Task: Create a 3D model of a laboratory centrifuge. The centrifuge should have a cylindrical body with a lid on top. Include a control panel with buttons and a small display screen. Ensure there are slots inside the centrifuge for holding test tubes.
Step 382:
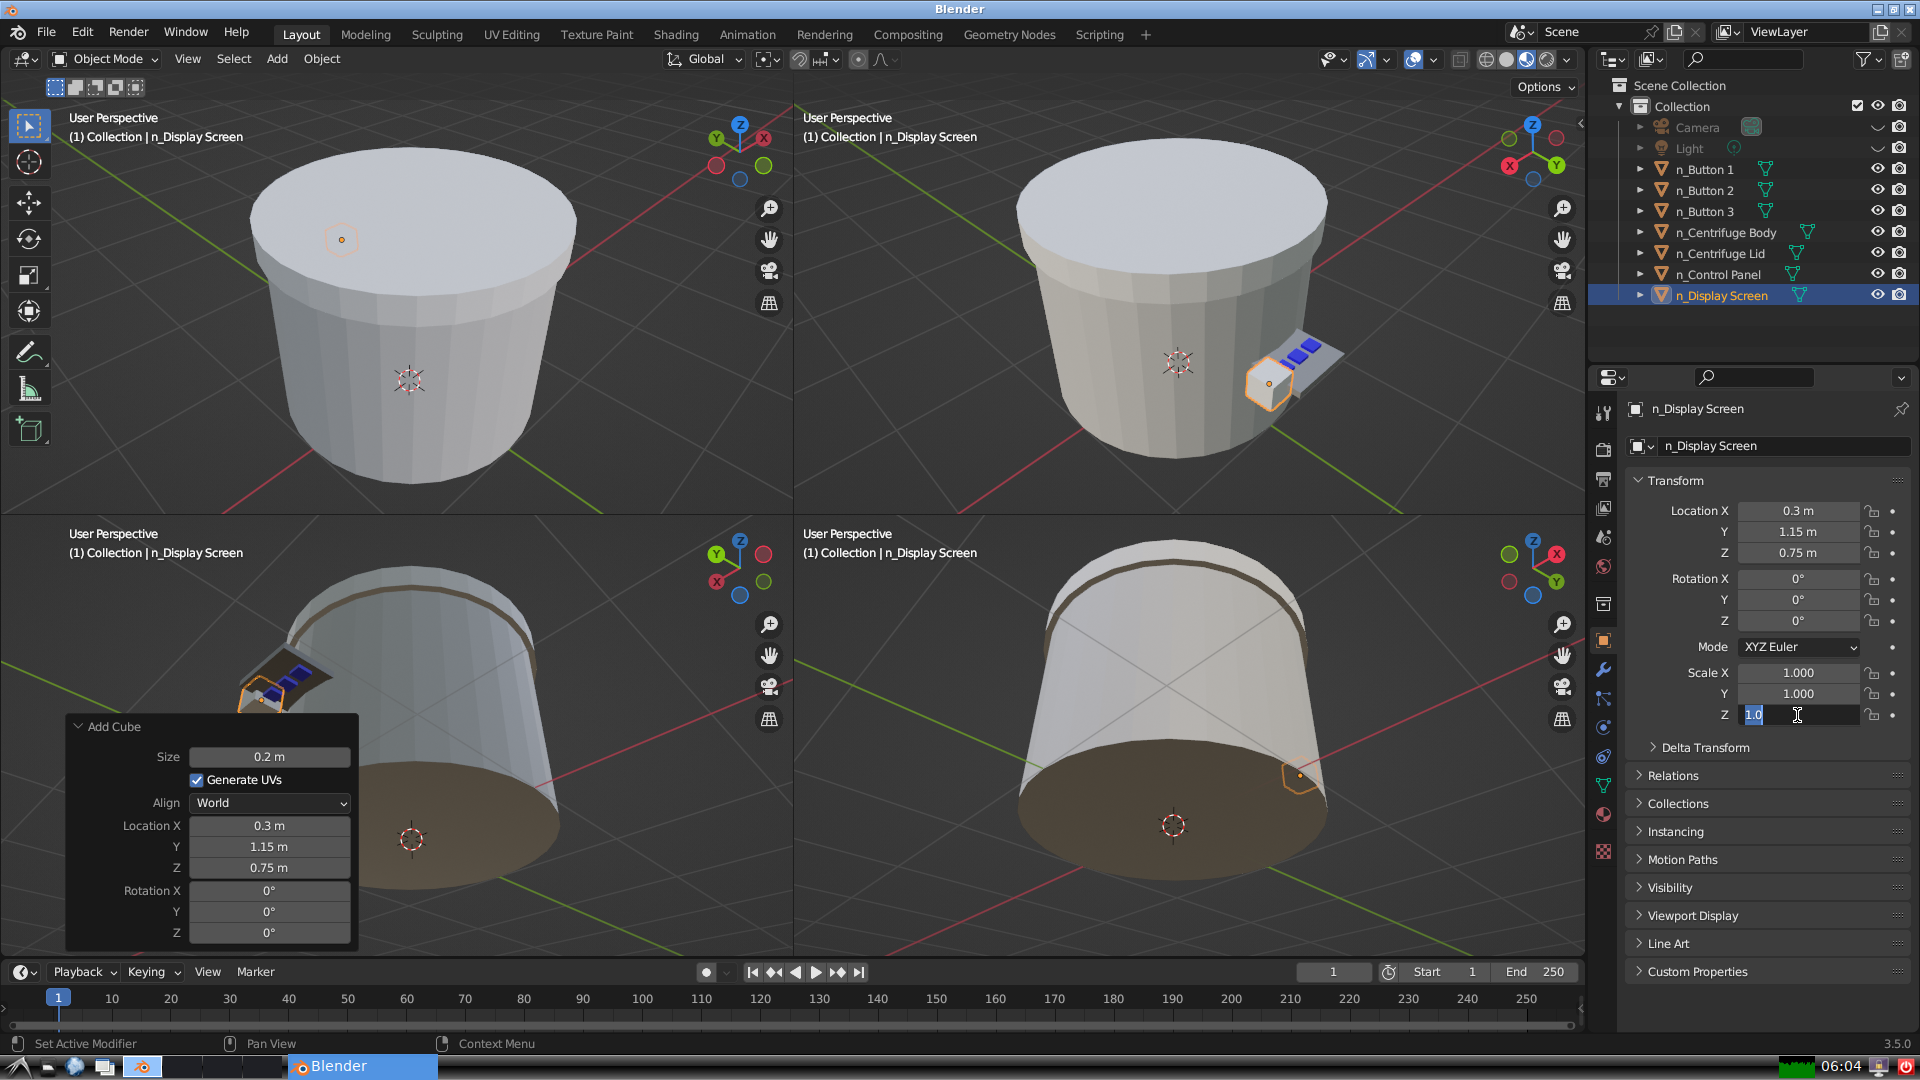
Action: input_text: 0.05